Brain MRI, t1w sequence, axial 2D slice.
Patient: age 23, sex F, weight 95 kg, height 1.95 m
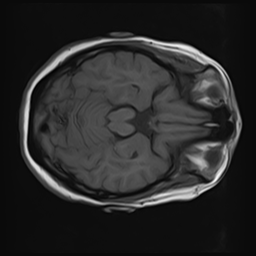